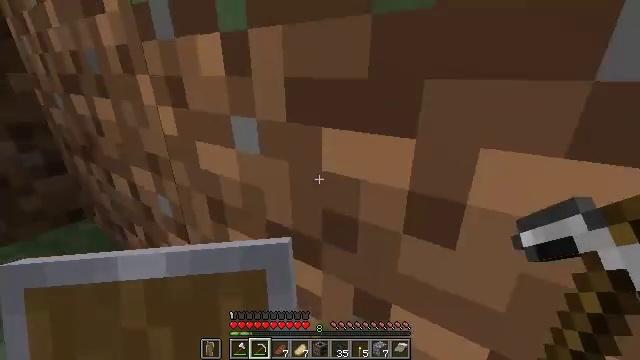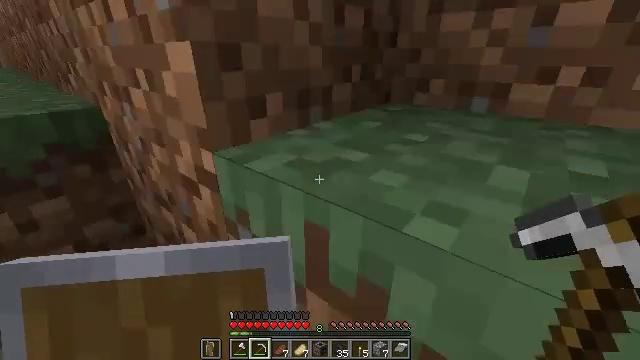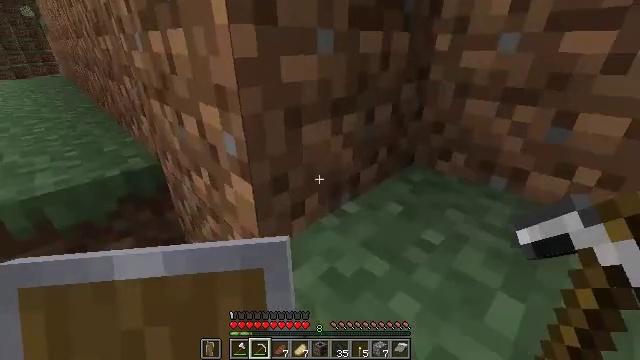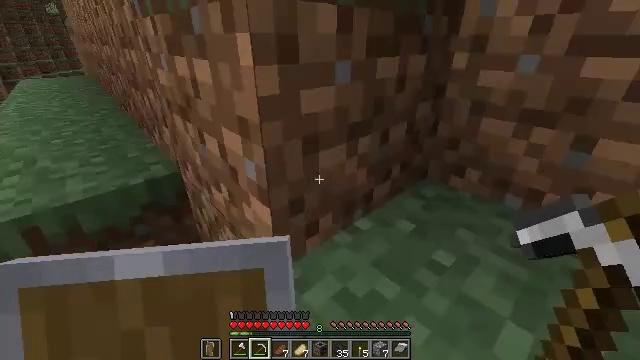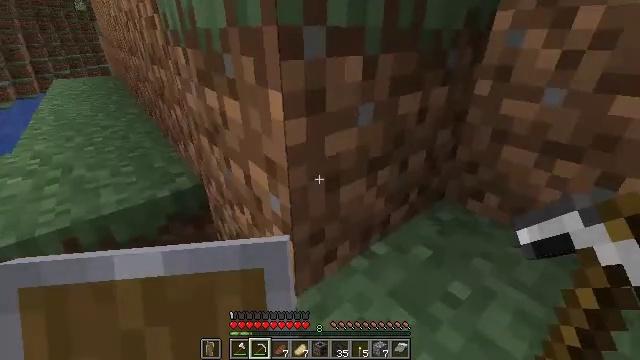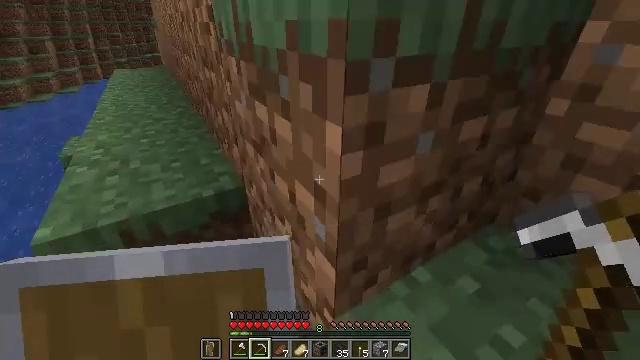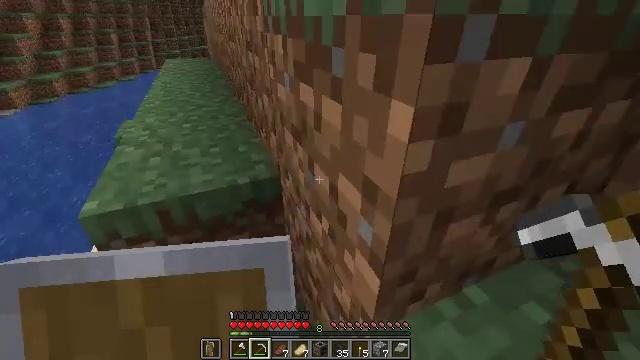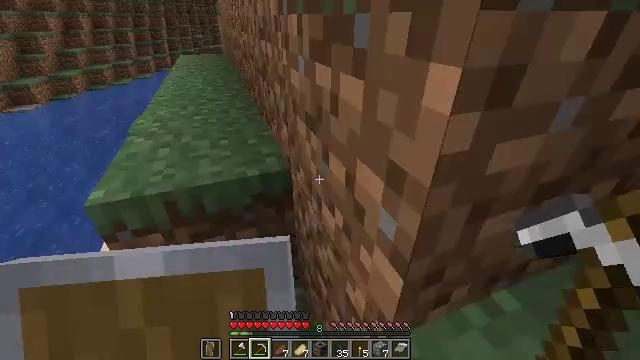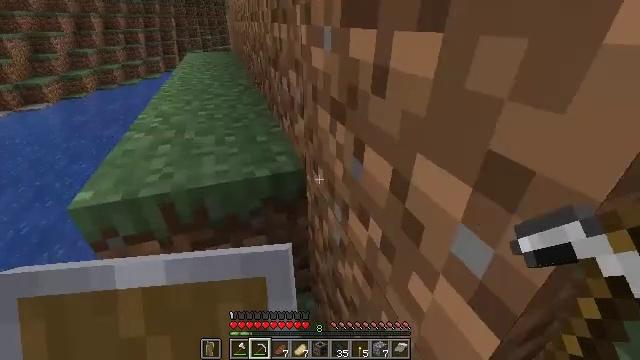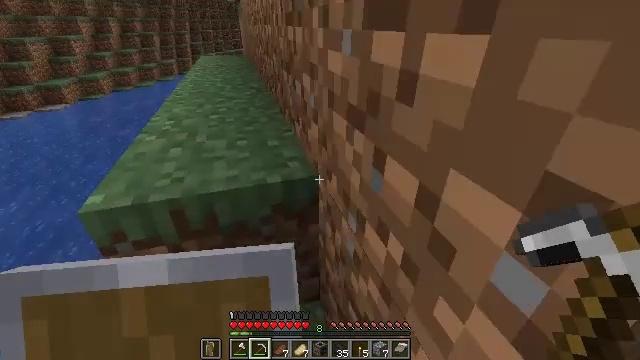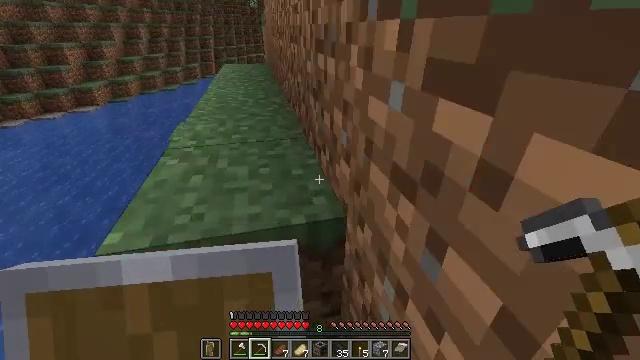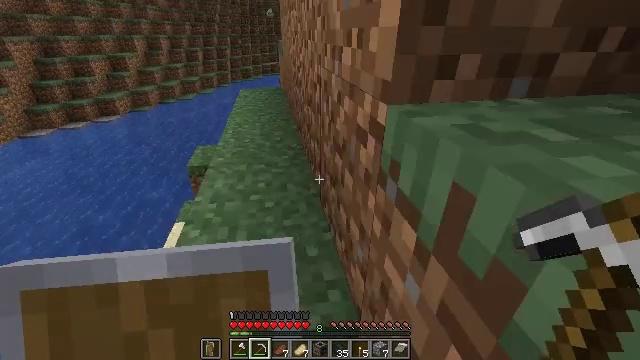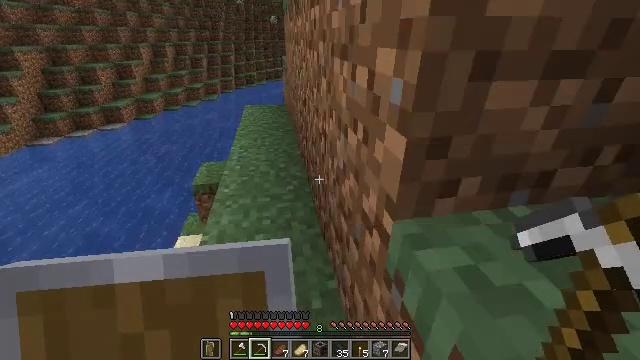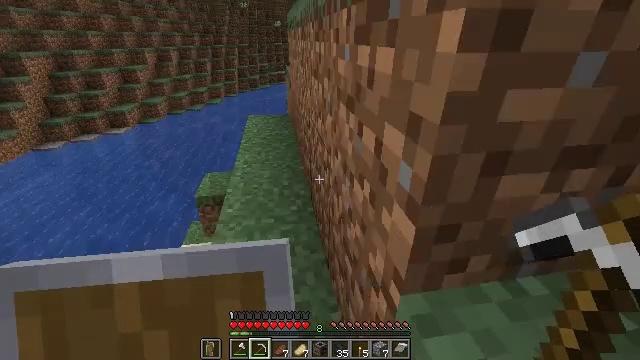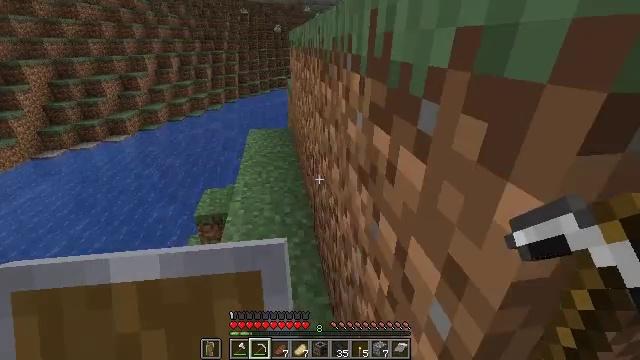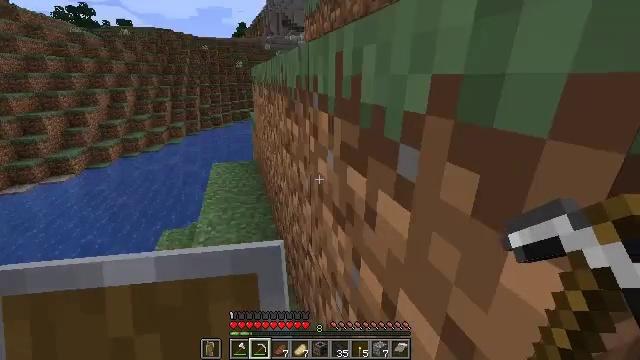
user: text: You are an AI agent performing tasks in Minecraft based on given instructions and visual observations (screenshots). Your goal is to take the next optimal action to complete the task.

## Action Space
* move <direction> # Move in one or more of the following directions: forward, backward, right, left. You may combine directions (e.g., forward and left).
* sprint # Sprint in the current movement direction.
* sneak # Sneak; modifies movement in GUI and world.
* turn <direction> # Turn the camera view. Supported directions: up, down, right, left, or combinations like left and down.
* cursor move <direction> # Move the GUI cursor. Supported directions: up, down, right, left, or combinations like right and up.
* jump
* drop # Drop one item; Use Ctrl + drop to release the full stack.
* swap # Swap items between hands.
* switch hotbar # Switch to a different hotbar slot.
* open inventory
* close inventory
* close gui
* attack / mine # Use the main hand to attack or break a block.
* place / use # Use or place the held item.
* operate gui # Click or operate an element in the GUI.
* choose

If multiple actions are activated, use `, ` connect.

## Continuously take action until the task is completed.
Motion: motion action
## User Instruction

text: Gather oak leaves by attacking.
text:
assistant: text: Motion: move forward, turn left and down, jump
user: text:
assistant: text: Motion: move forward, turn left and down, jump
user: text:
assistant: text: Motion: move forward, turn left, jump
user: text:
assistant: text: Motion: move forward, turn left, jump
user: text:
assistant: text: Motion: move forward, turn left and down, jump
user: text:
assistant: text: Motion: move forward, turn left, jump
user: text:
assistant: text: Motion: move forward, turn left
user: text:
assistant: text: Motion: move forward, turn left
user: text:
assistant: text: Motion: move forward, turn left
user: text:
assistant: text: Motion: move forward, turn left, jump
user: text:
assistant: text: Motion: move forward, turn left, jump
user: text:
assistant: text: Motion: move forward, jump
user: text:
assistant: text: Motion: move forward, jump
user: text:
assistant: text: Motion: move forward, jump
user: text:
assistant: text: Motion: move forward, turn right and up, jump
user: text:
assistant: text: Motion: move forward, turn right and up
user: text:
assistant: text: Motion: move forward, turn right and up
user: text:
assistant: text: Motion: move forward, turn right and up
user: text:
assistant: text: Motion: move forward, turn right
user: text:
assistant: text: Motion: move forward, turn right
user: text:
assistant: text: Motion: move forward, turn right and down
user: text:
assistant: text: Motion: move forward, turn right
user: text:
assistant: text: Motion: move forward, turn right
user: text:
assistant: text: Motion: move forward, turn right
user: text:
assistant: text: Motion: move forward, turn right
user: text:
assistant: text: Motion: move forward, turn right
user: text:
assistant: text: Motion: move forward
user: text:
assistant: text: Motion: move forward, jump
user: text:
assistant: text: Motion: move forward, jump
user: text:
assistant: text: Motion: move forward, jump